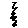
Label: zigzag